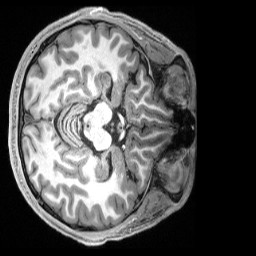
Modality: T1w
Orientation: axial
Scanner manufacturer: siemens
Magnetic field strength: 3 T
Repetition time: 2.5 s
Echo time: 0.00231 s